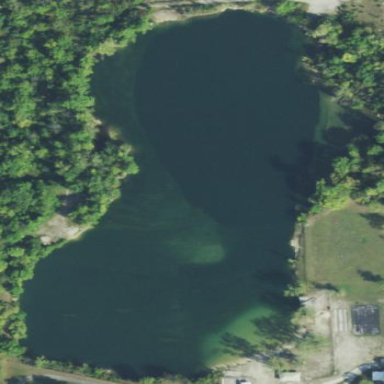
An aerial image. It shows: Pond with natural water.